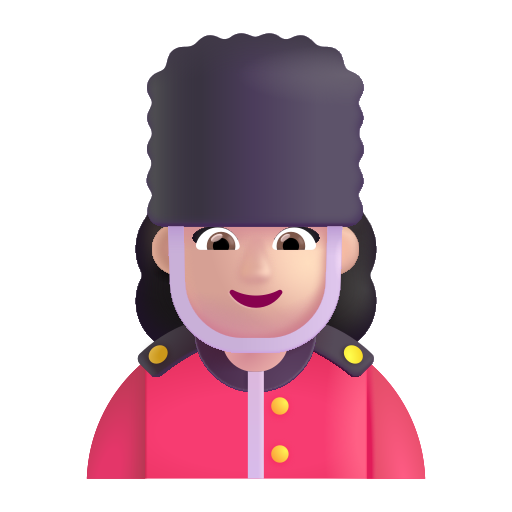
woman guard color light